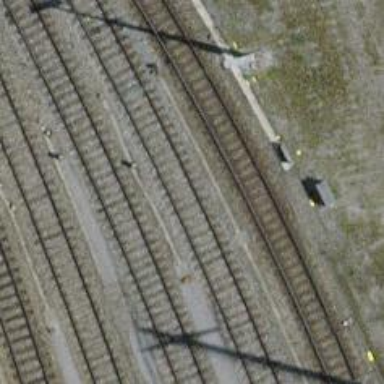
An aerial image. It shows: Railway yard.